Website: macys
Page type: customer-info-address
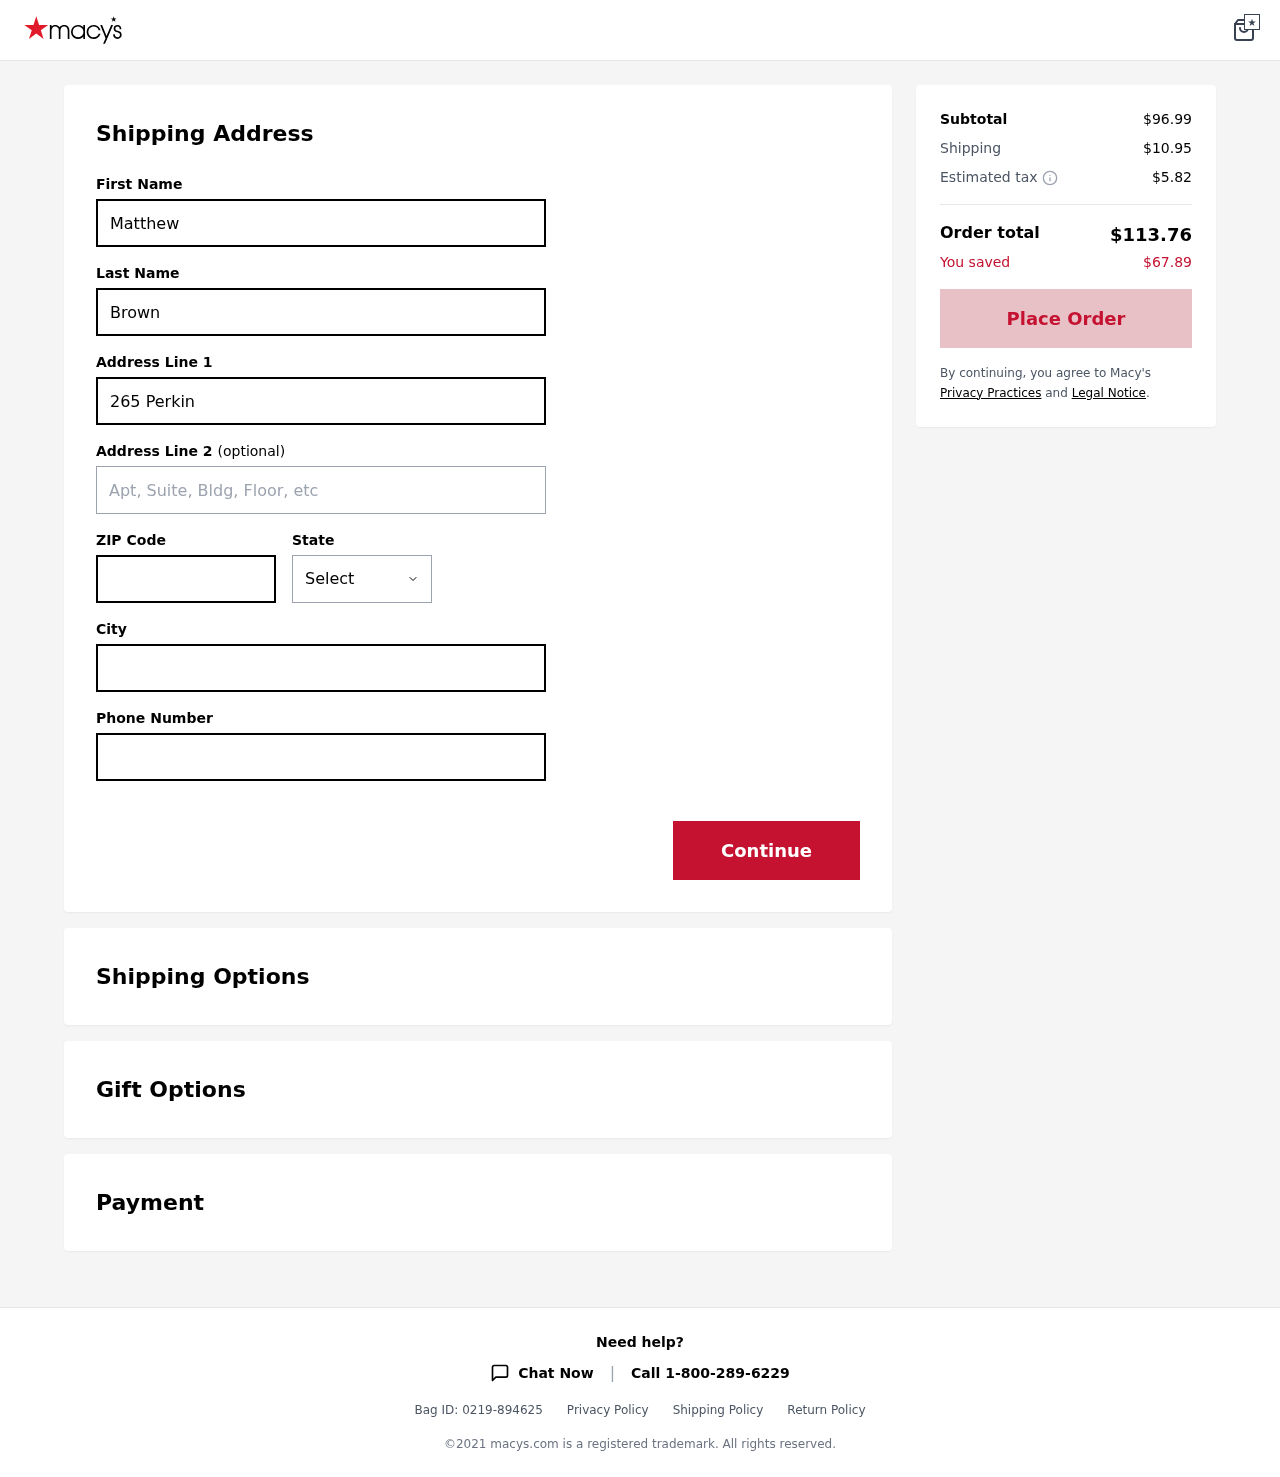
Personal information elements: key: PII_CITY
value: South Albert
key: PII_FIRSTNAME
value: Matthew
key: PII_LASTNAME
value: Brown
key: PII_PHONE
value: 5977725950
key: PII_POSTCODE
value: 49609
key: PII_STATE
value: Pennsylvania
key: PII_STREET
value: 265 Perkins Pike
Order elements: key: ORDER_SUBTOTAL
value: $96.99
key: ORDER_SHIPPING_COST
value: $10.95
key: ORDER_TAX
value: $5.82
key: ORDER_TOTAL
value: $113.76
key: ORDER_SAVINGS
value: $67.89